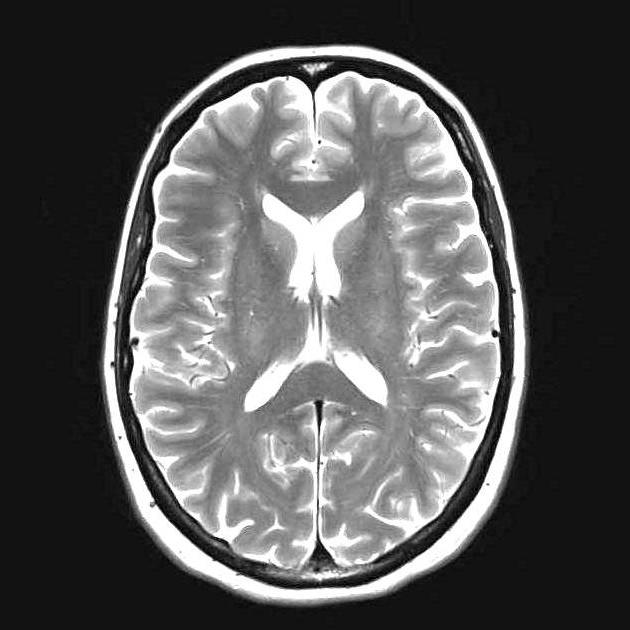
Label: notumor